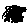
Label: star